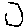
Label: hexagon